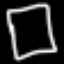
Label: square